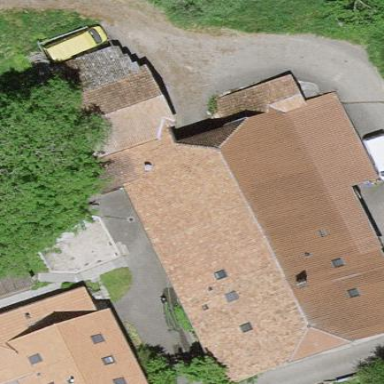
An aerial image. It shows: Farm building.